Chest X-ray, PA view. Patient: 40 years old, sex F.
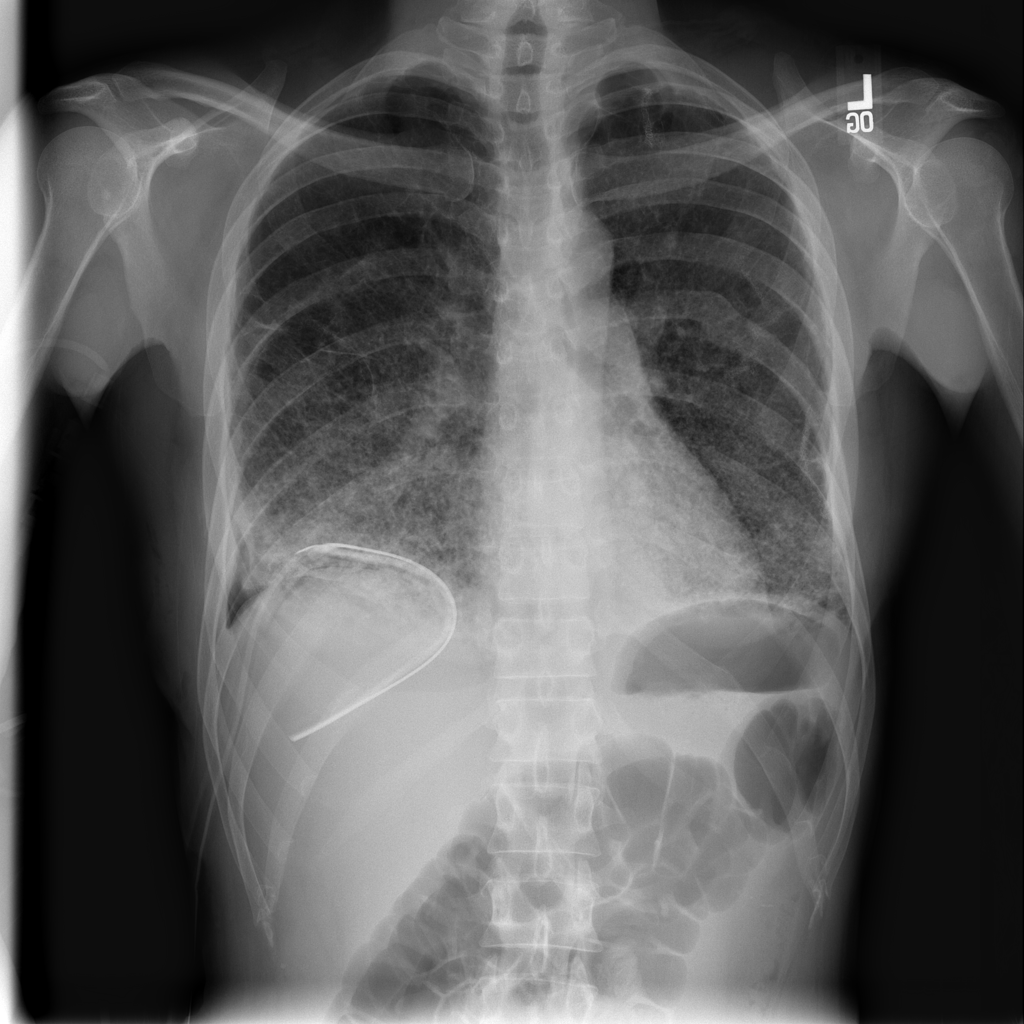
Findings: Pneumothorax